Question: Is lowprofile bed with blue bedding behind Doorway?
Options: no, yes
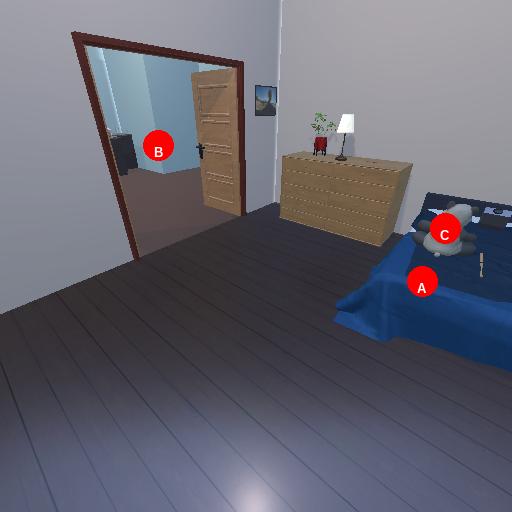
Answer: no